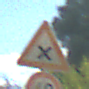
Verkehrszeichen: KreuzungOderEinmuendung
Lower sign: Geschwindigkeit60
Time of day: MorningAfternoon
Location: Outdoor (Nature)
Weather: PartlyCloudy
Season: NotSpecified
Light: Natural